Aerial crown-view tile of a tropical tree (Barro Colorado Island, Panama), acquired 20241216:
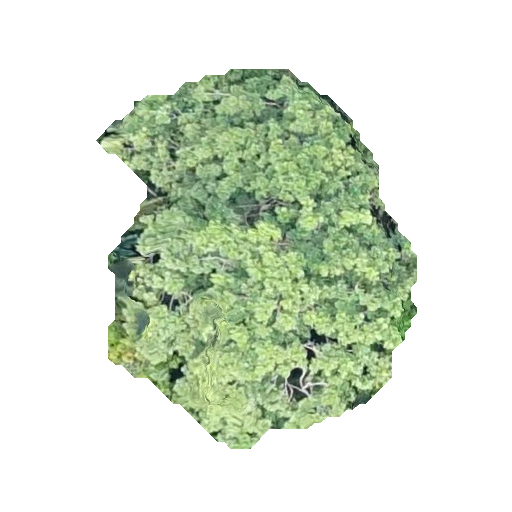
Species: Simarouba amara
GBIF accepted scientific name: Simarouba amara
Crown area: 126.607 m²